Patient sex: M
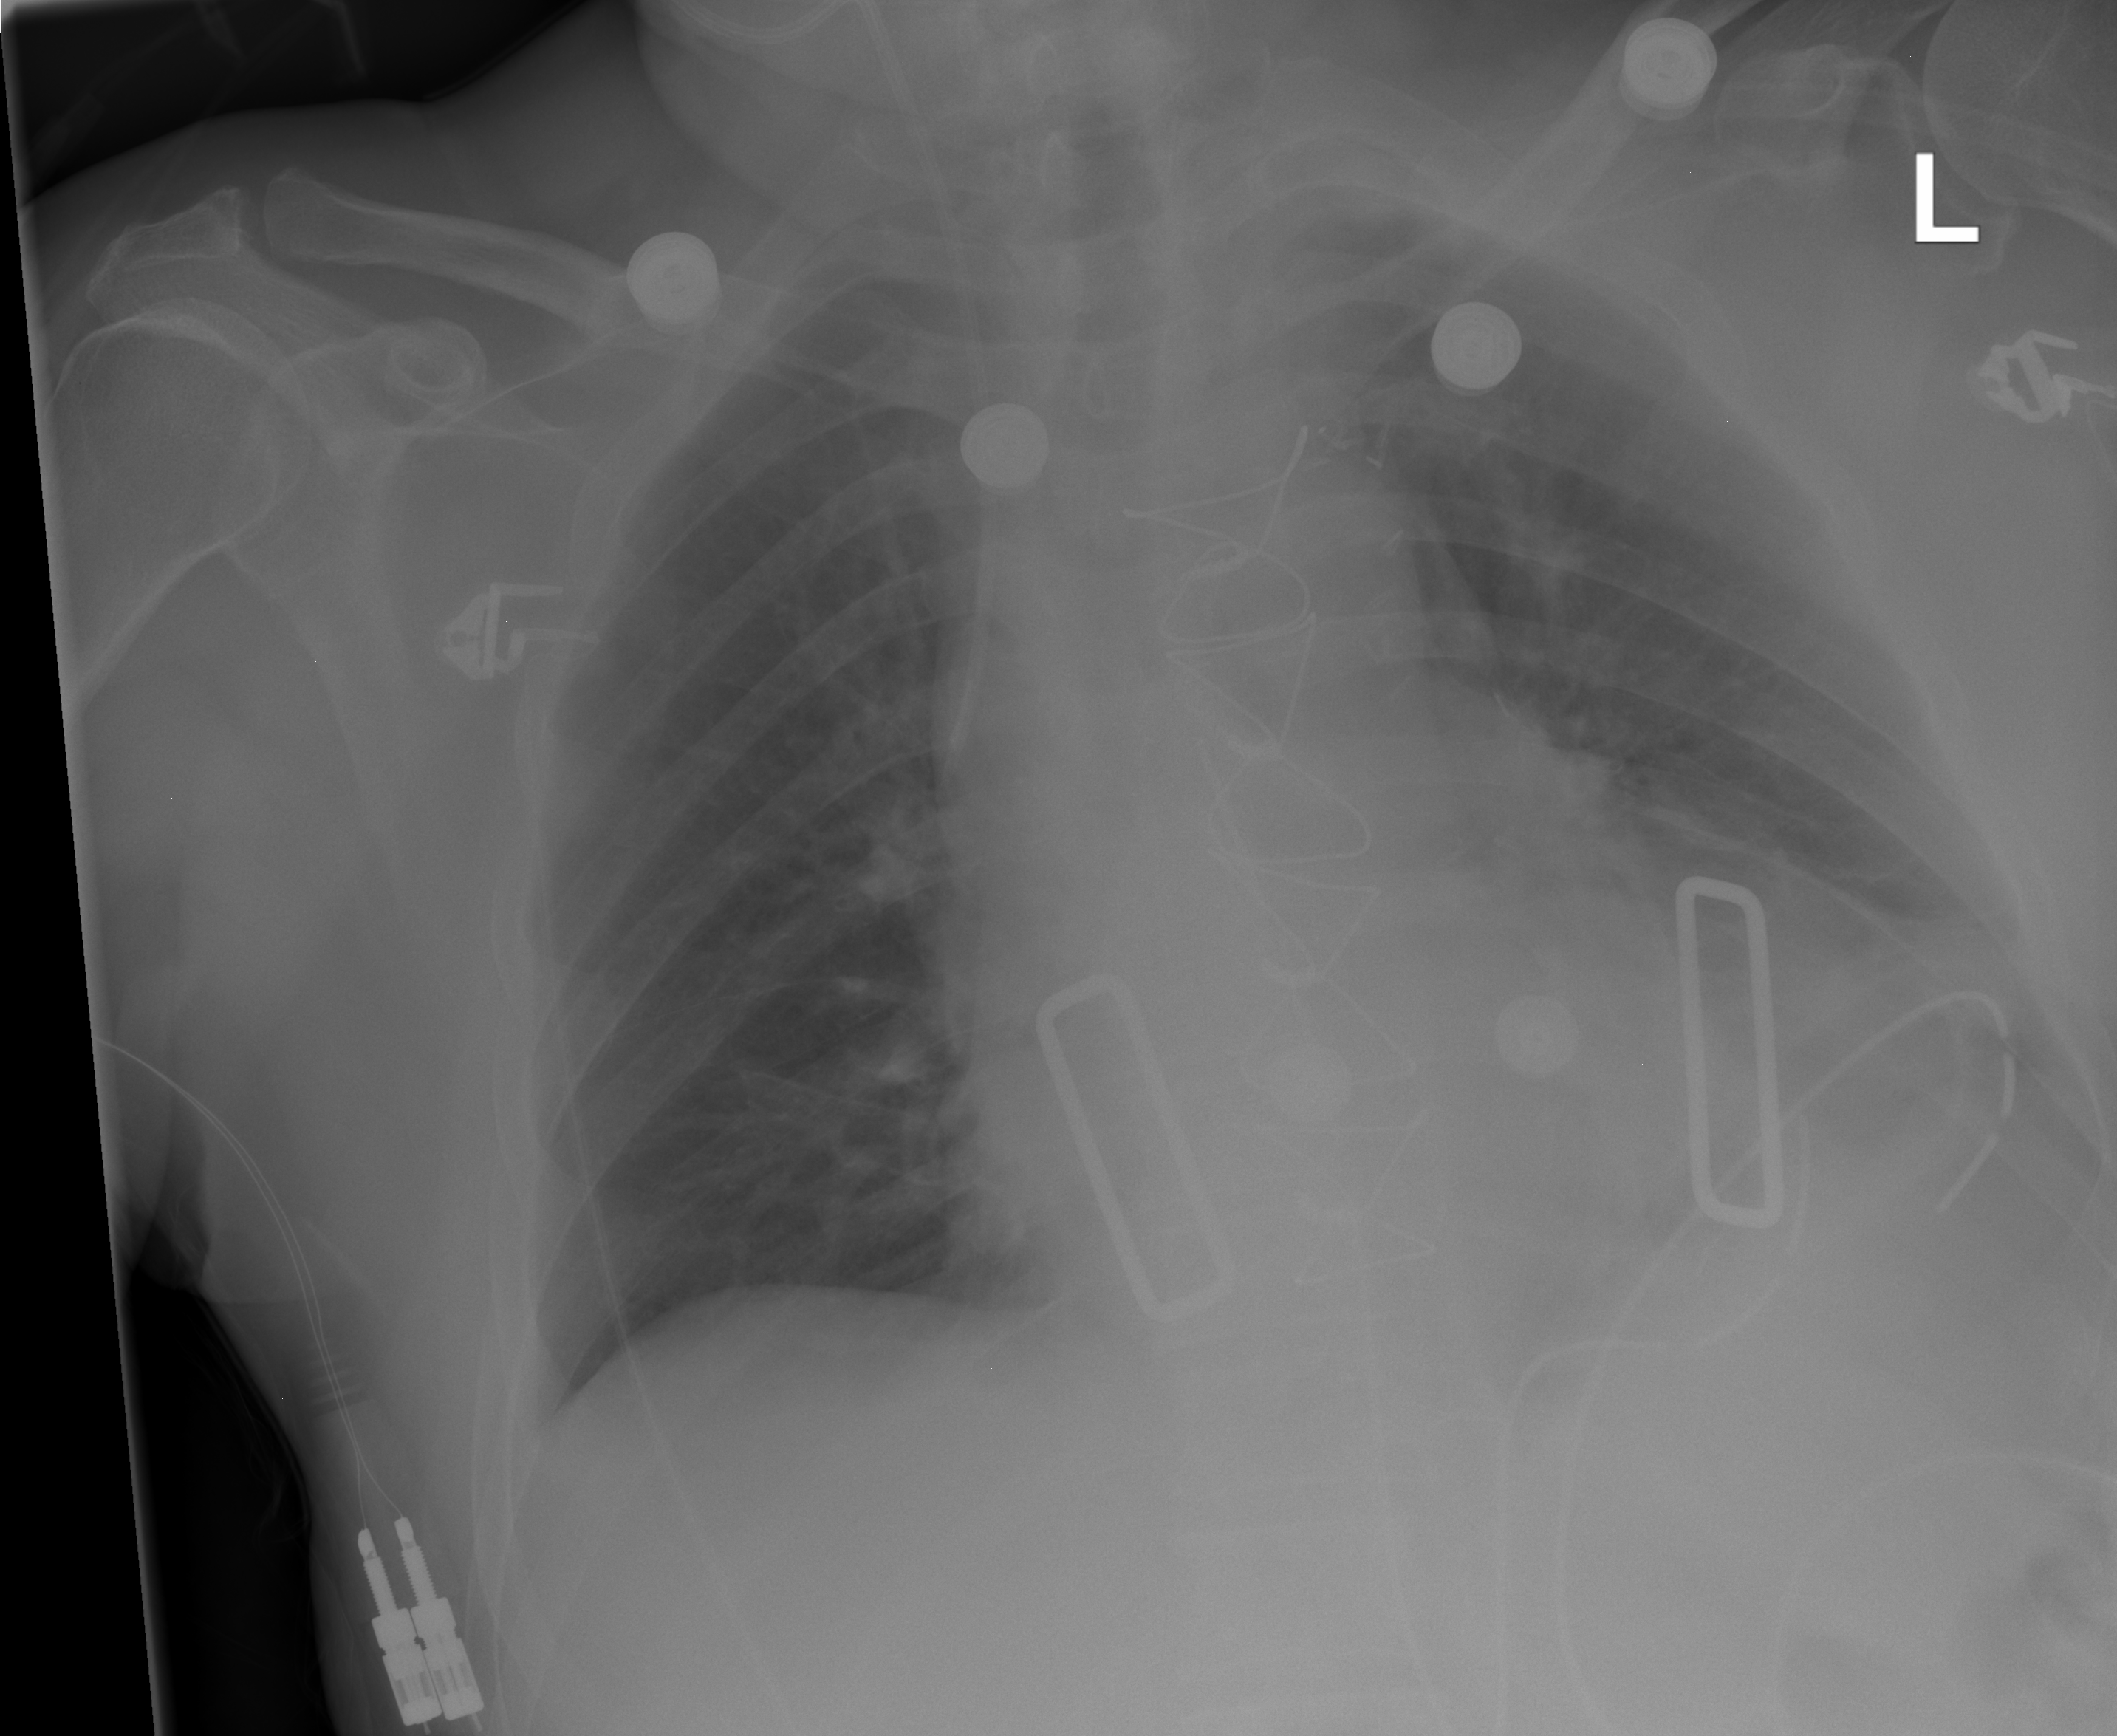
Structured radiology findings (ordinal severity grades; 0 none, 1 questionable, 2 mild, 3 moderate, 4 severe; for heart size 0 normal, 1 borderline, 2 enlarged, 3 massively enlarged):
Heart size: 2
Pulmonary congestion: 1
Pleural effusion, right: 0
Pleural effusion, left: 0
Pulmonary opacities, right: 0
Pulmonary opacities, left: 0
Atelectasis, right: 0
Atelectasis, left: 2